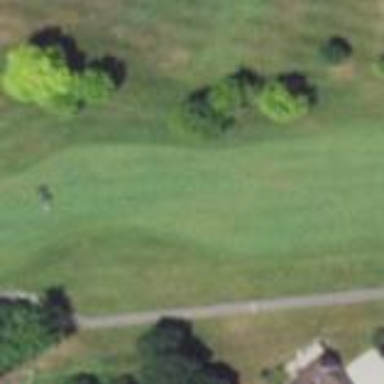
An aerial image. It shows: Golf fairway surrounded by grass.